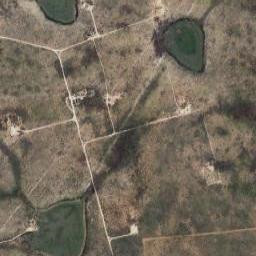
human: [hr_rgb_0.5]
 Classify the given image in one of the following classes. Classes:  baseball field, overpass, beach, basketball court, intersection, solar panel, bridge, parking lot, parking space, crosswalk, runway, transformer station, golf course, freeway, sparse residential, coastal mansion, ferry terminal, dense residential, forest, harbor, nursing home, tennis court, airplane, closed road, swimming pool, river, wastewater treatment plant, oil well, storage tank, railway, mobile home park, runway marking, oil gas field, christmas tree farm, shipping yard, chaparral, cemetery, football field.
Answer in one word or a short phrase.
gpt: oil gas field